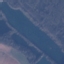
Land use / land cover: River